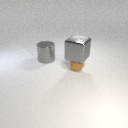
small brown rubber sphere below large gray metal cube